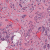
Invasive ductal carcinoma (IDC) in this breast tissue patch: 1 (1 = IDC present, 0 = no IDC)